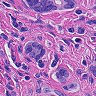
Metastatic tissue present: yes